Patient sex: M
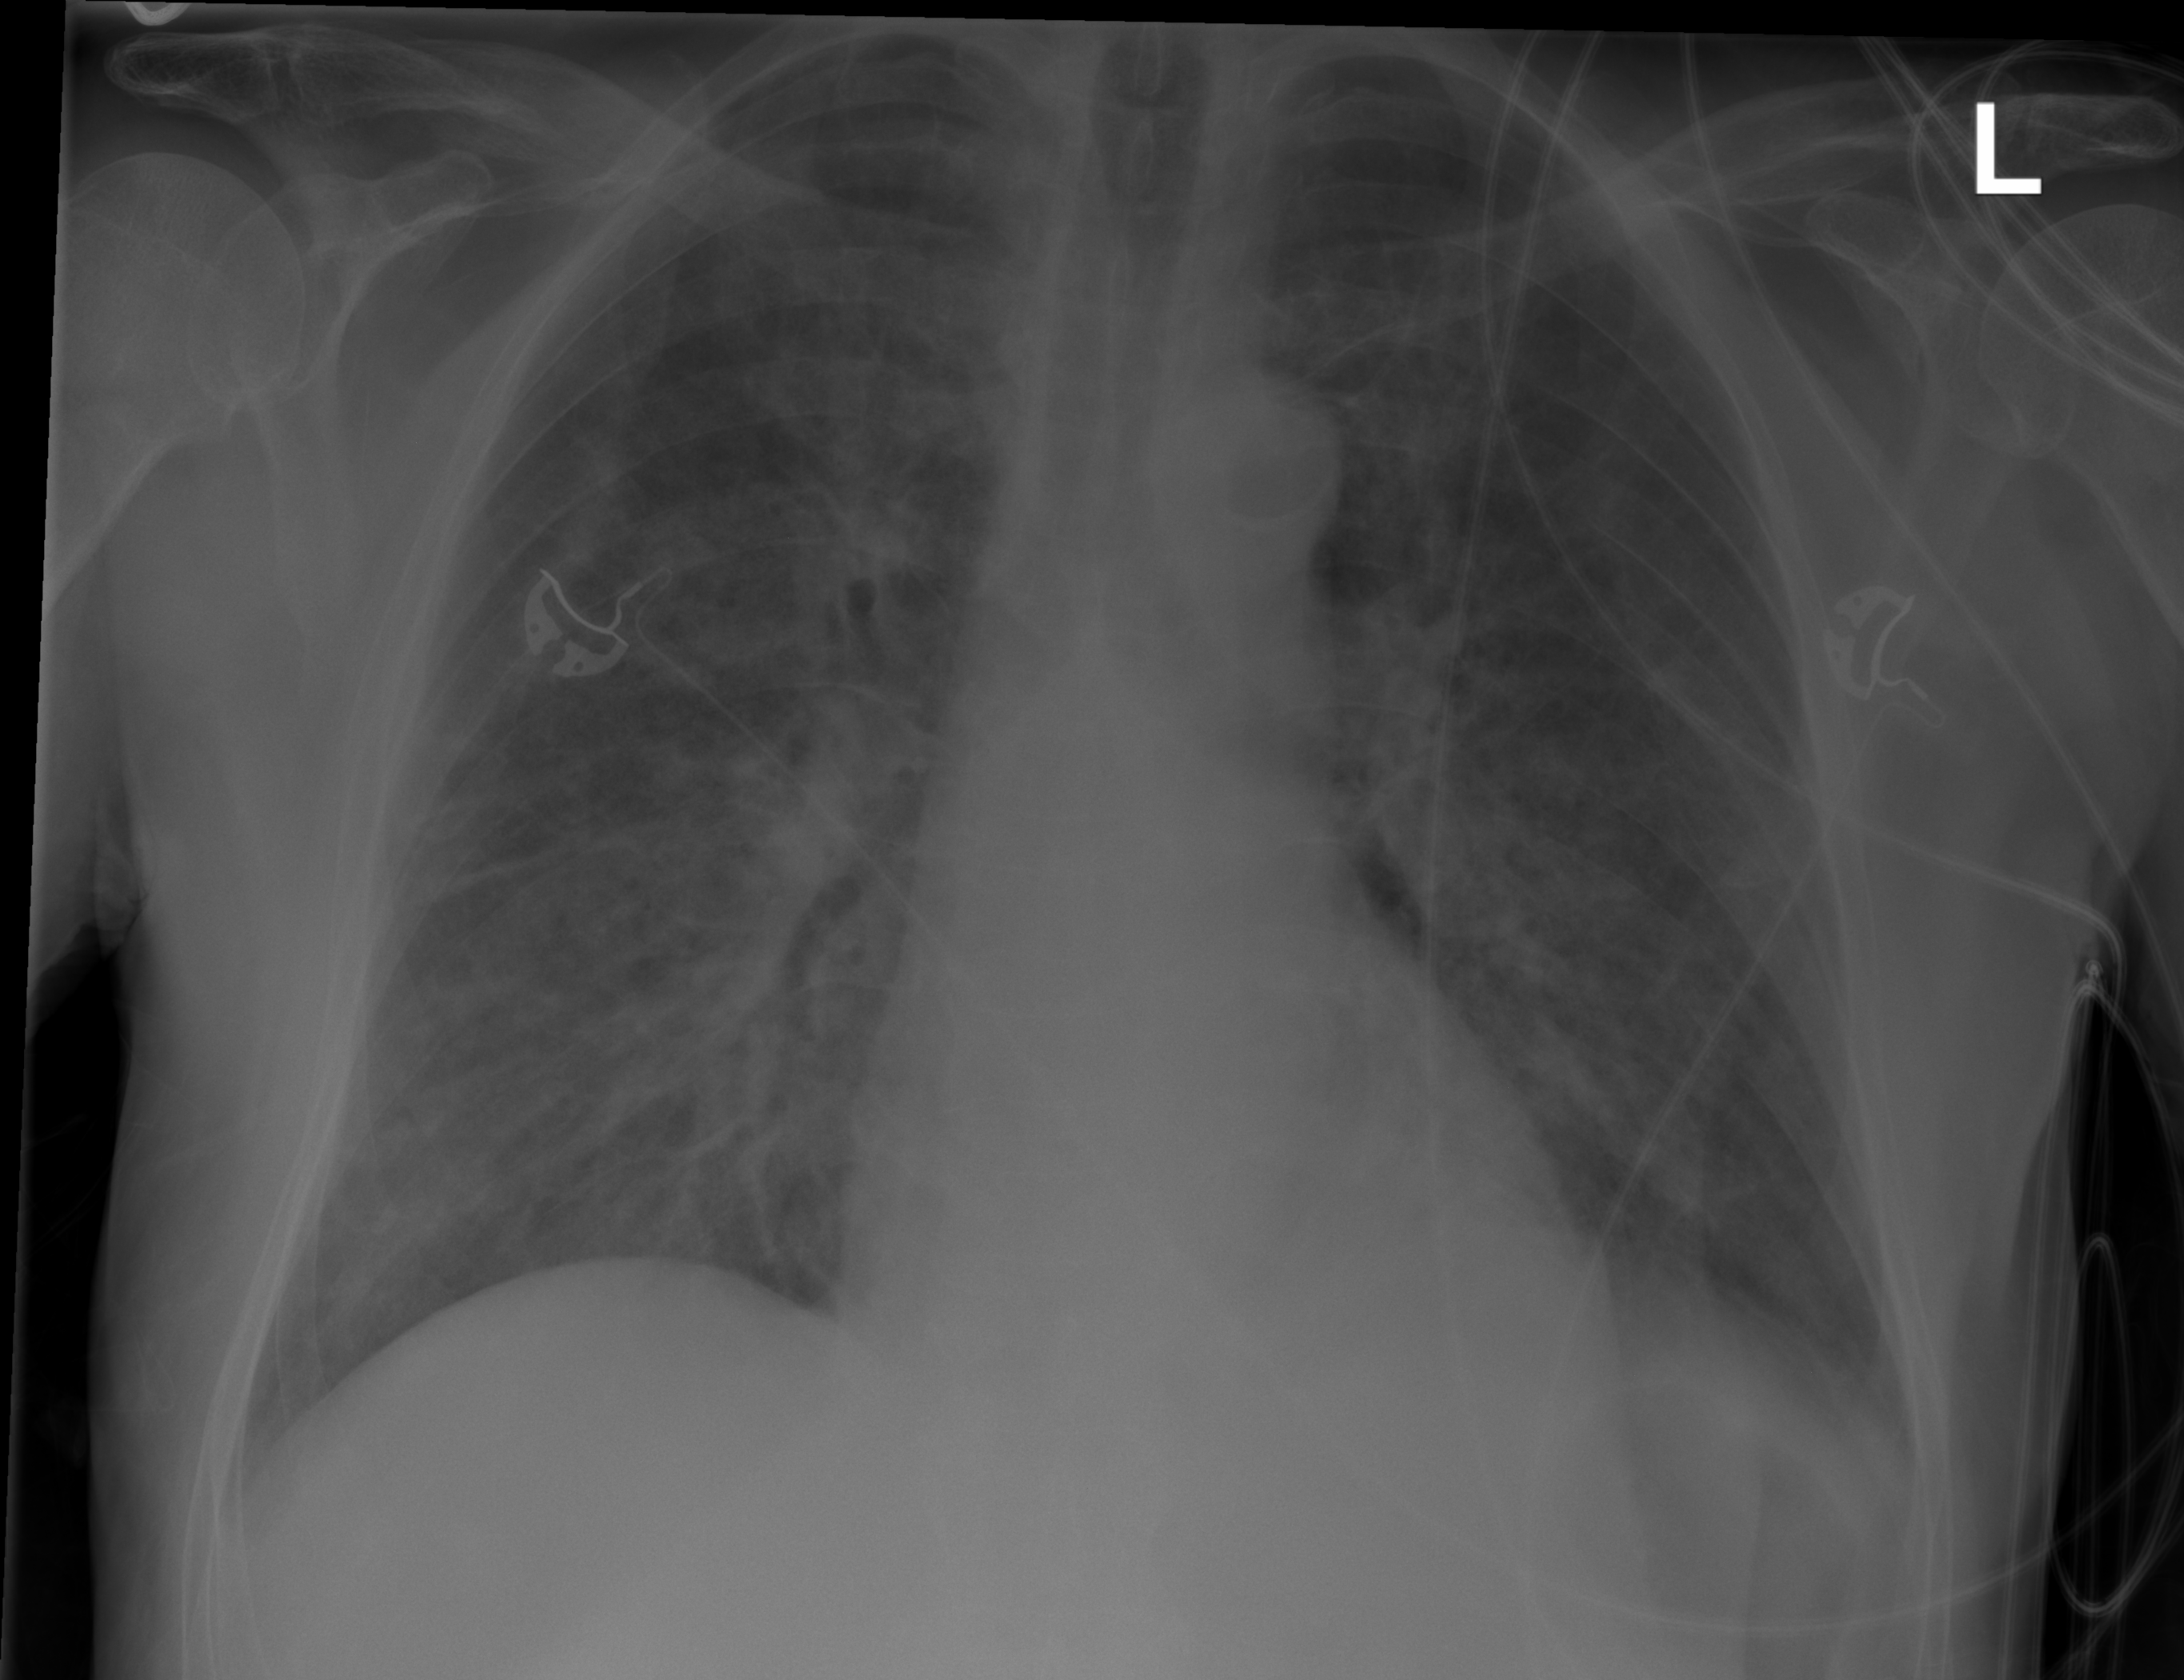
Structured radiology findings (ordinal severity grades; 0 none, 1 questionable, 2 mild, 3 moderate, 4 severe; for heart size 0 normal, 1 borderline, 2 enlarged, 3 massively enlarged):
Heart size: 0
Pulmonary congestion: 1
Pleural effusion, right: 0
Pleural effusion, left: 2
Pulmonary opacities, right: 3
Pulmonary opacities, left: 3
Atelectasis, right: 0
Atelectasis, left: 0